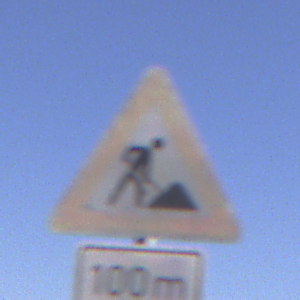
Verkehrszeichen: Arbeitsstelle
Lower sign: Entfernungsangaben1
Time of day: Midday
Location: Outdoor (Nature)
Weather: Clear
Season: NotSpecified
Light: Natural